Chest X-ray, PA view. Patient: 71 years old, sex M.
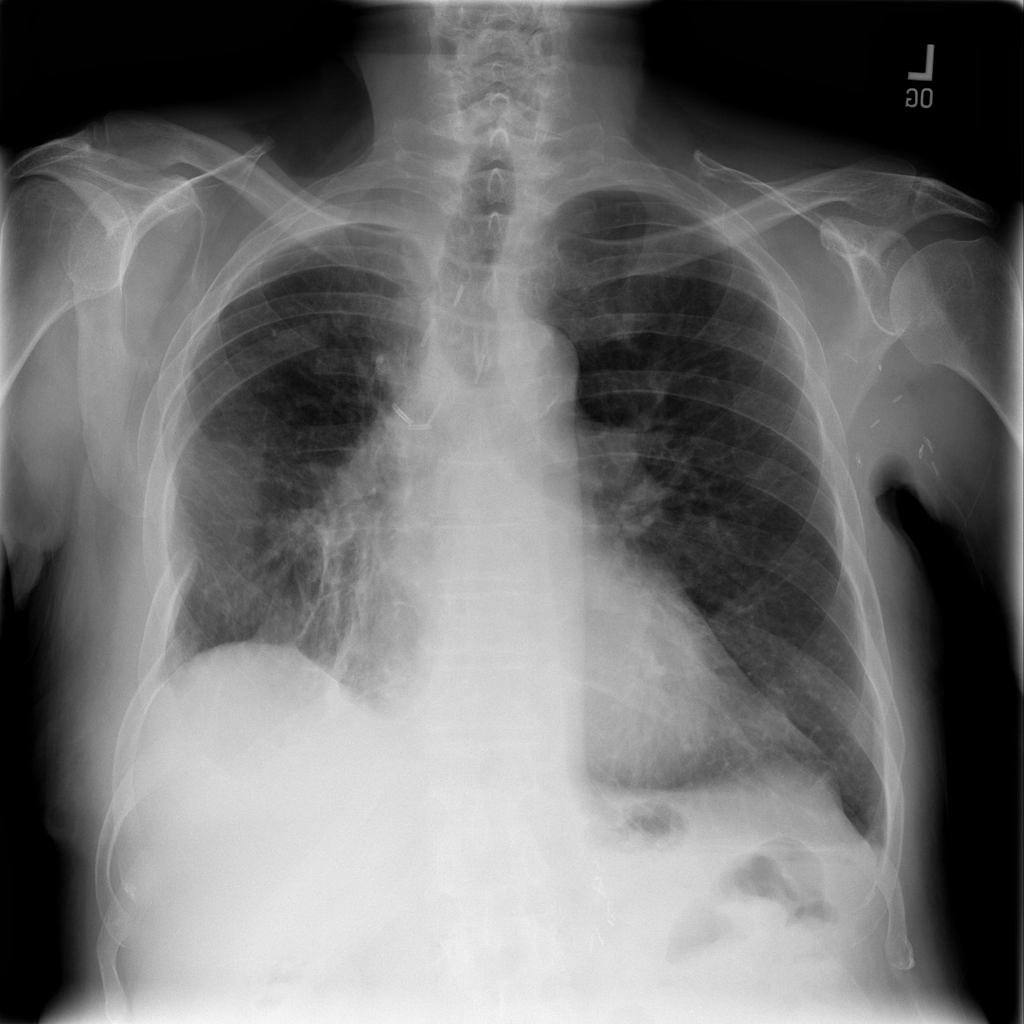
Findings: Effusion